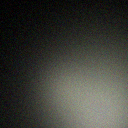
Screen state: off